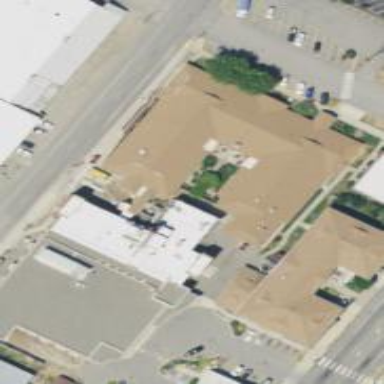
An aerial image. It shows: Commercial building serving as nursing home.